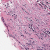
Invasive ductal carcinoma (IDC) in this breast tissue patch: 0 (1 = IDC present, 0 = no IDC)